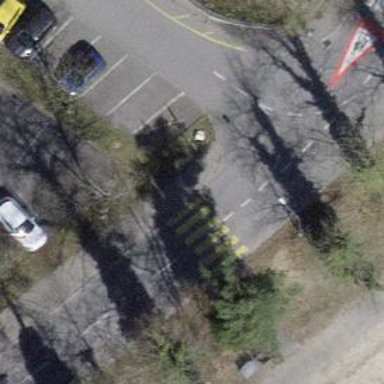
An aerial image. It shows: Uncontrolled zebra crossing with zebra markings.